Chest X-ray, AP view. Patient: 27 years old, sex F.
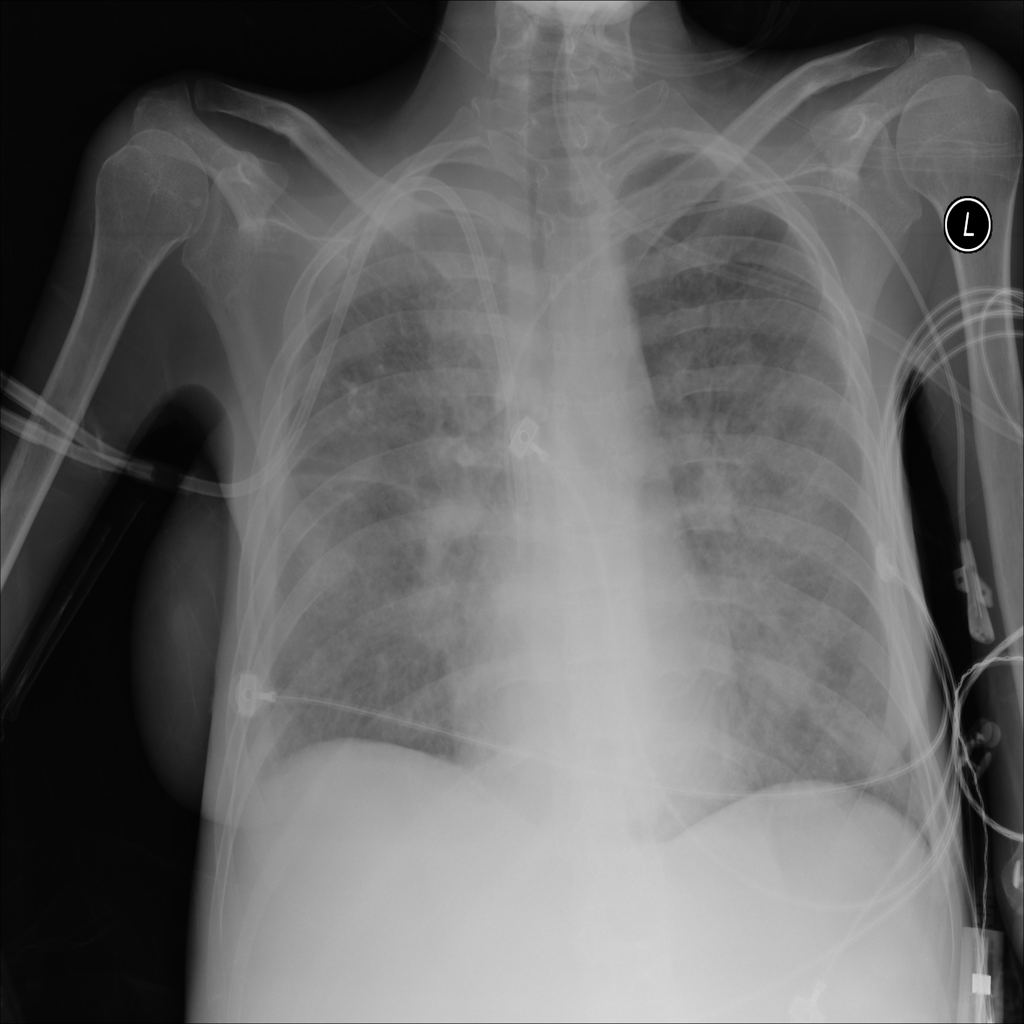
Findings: Effusion, Infiltration